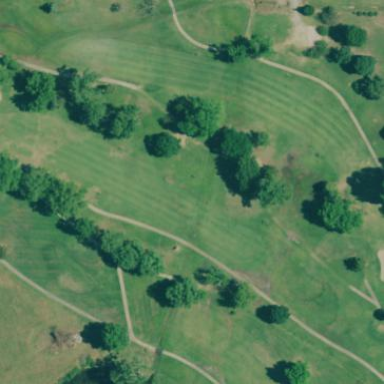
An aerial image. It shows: Grassy area designated as golf fairway.